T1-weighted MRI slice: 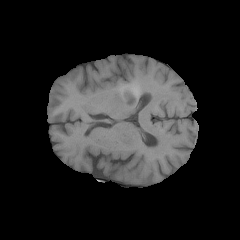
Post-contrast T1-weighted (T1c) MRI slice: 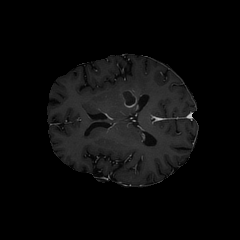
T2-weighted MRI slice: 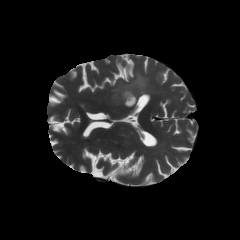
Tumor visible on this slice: yes